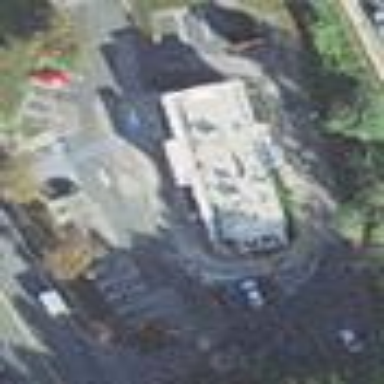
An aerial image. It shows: Retail area.